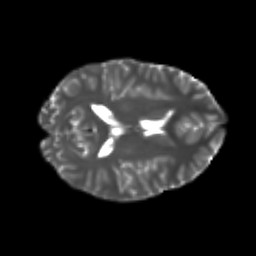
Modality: T2w
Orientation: axial
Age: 18
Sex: female
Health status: healthy
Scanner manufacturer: philips
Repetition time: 7.383 s
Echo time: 0.08599 s